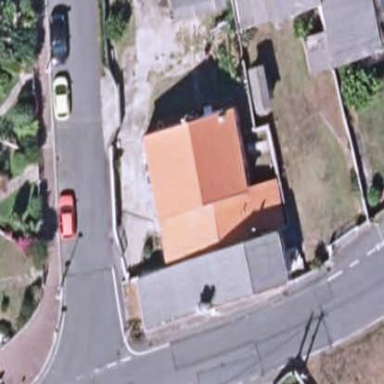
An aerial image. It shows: Simple and straightforward house.